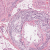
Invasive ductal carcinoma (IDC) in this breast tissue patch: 1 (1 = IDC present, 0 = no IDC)